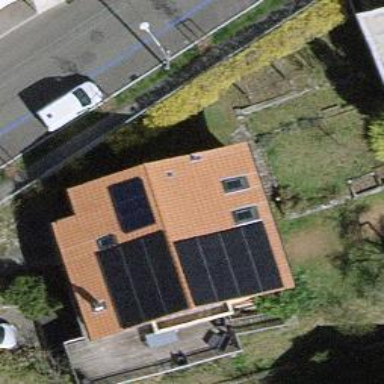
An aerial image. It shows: Solar power generator.